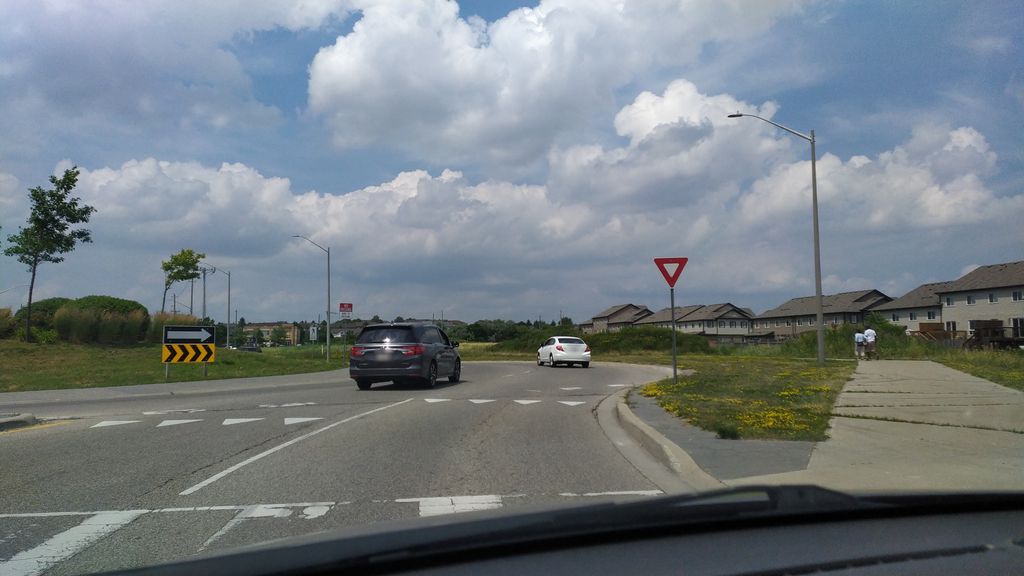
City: kitchener-waterloo